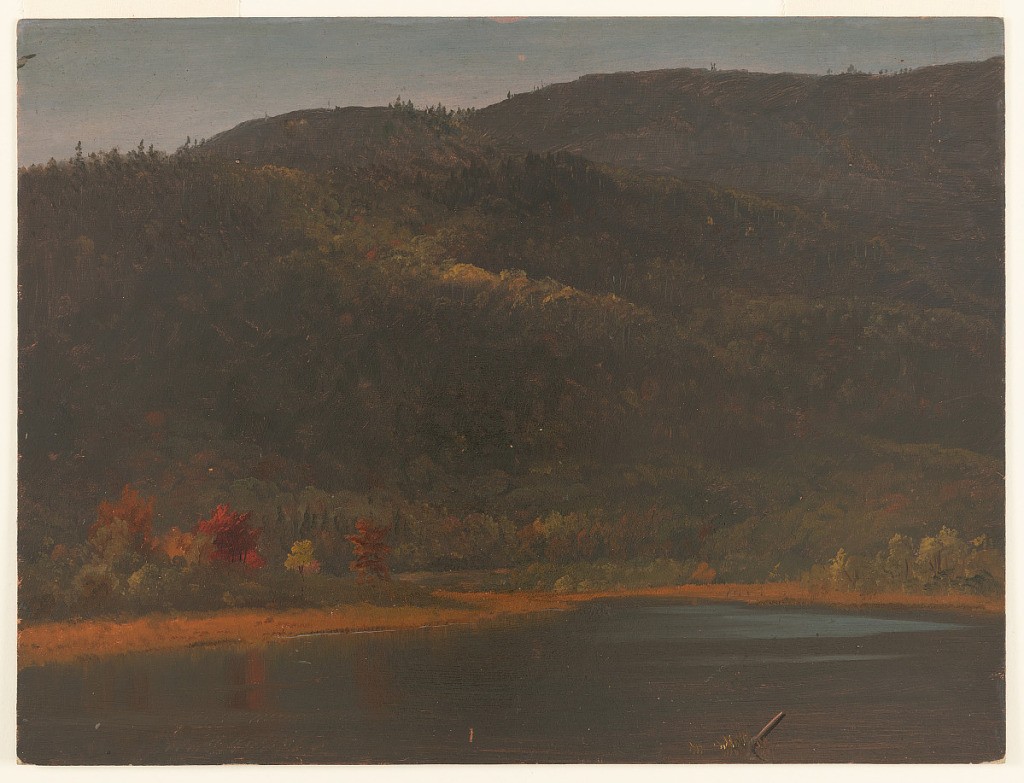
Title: Mountainside Lake in Autumn
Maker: Frederic Edwin Church, American, 1826–1900
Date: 1850–1860
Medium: Oil and graphite on cardboard
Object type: Drawing
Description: Landscape sketch showing a view of heavily wooded mountains surrounding a lake during autumn, possibly on Mt. Desert Island in Maine. In the immediate foreground at right, a branch and several reeds extend out of the lake water, which extends to a sandy or dirt beach the middle distance. Several trees along the shoreline are colored in vivid autumn hues of deep red and orange. Behind the shoreline, a heavily wooded mountain ridge rises abruptly and is characterized by several furrows and rounded peaks. Above, a blue and open sky is visible.